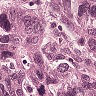
Metastatic tissue present: yes